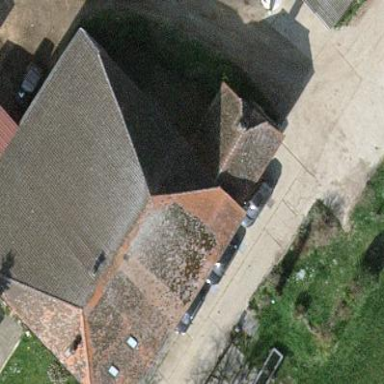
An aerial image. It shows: Simple and straightforward house.